Question: I can get a todo without any problem, but when I POST a todo in basecamp I get 403 forbidden
Here is my code
'''
var client = new RestClient()
{
BaseUrl = "https://basecamp.com/" + accountId + "/api/v1/projects/" + projectId + "/todolists/" + todolistId + "/todos.json"
};
string baseCampClientId = WebConfigurationManager.AppSettings["bcClientId"];
string baseCampClientSecret = WebConfigurationManager.AppSettings["bcClientSecret"];
var request = new RestRequest(Method.POST);
request.RequestFormat = DataFormat.Json;
string json = JsonConvert.SerializeObject(todo);
request.AddHeader("User-Agent", "MyApp (my@email.com)");
request.AddHeader("Content-type", "application/json");
request.AddHeader("charset", "utf - 8");
request.AddHeader("Authorization", userInfo.BaseCampToken);
request.AddParameter("client_id", baseCampClientId);
request.AddParameter("client_secret", baseCampClientSecret);
request.AddParameter("access_token", userInfo.BaseCampToken);
request.AddBody(json);
var result = client.Execute(request);
string jsonResult = result.Content;
'''
The response is always '403 Forbidden'
The json which I send in the request body is
'''
"{"content":"solve this thing","due_at":"2014-07-10T00:00:00.<PHONE>","assignee":{"id":"<PHONE>","type":"Person"}}"
'''
and here is the image of the request

Please help me to fix this '403 forbidden' issue
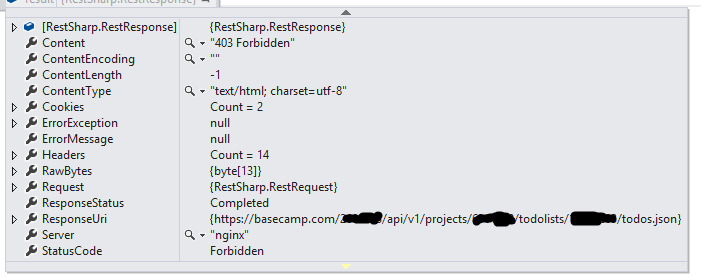
Answer: well i tried your code with only changing one thing and it worked for me. my changes were:
1. client.Authenticator = new Auth2AuthorizationRequestHeaderAuthenticator(userInfo.BaseCampToken) for request.AddParameter("access_token", userInfo.BaseCampToken);
also try removing "assignee" from your json data if you have any.